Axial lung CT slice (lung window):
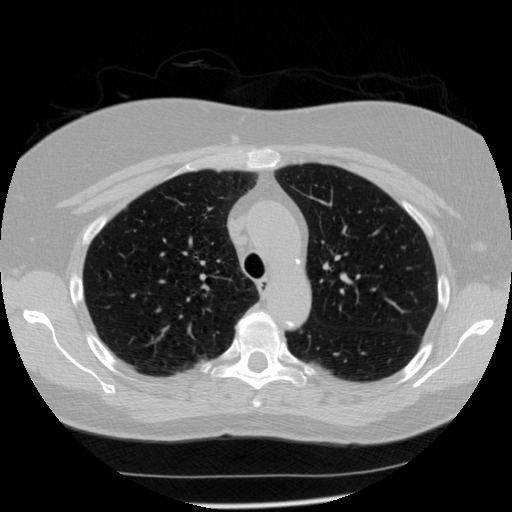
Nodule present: no